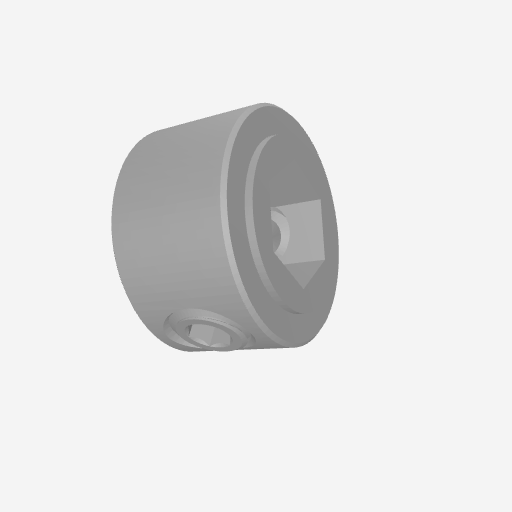
Part: SetScrewCollar8RID